Question: I have a richlistbox on my firefox extension as follows:
'''
<richlistbox id="accList" class="accList" seltype="single" flex="1">
<richlistitem id ="accListTemplate" hidden="true">
<listcell class="sessionActivate"/>
<listcell class="nameItem"/>
<listcell class="lastUsedItem"/>
<spacer flex="1" />
<listcell class="sessionDelete" />
<listcell class="sessionComplete" />
<listcell class="sessionDetails" />
</richlistitem>
</richlistbox>
'''
Through Javascript i clone this richlistitem and add it to the richlistbox with the values i want.
The result is:

The items all appear to be selected and i am not able to change that selection.
Another weird thing is, if i click on one of the lines and do:
'''
alert(document.getElementById("accList").selectedCount);
'''
it says 0.
Am i missing something here?
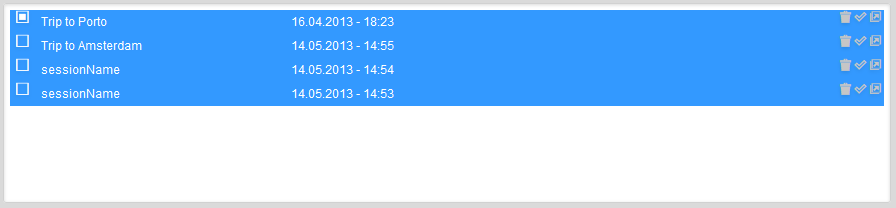
Answer: Hidden or not, the list selects the first item automatically - and when you clone it you get its "selected" state as well. Easiest solution: just don't put your template inside the '<richlistbox>' tag, put it somewhere outside.